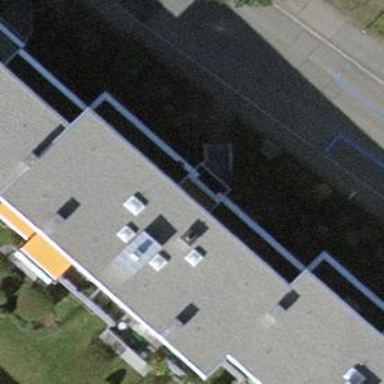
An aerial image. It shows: Flat roofed building.